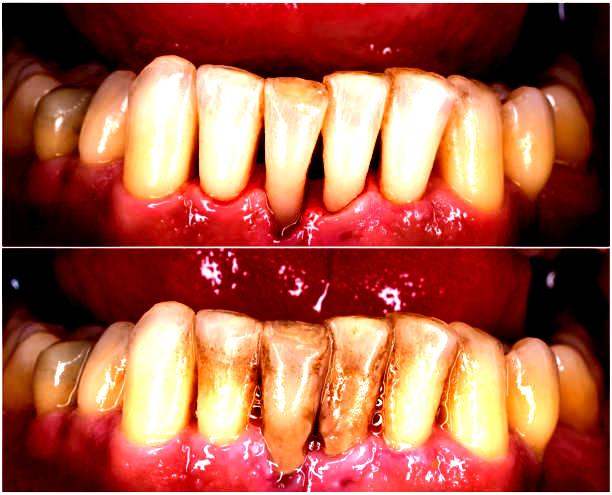
Condition: Calculus